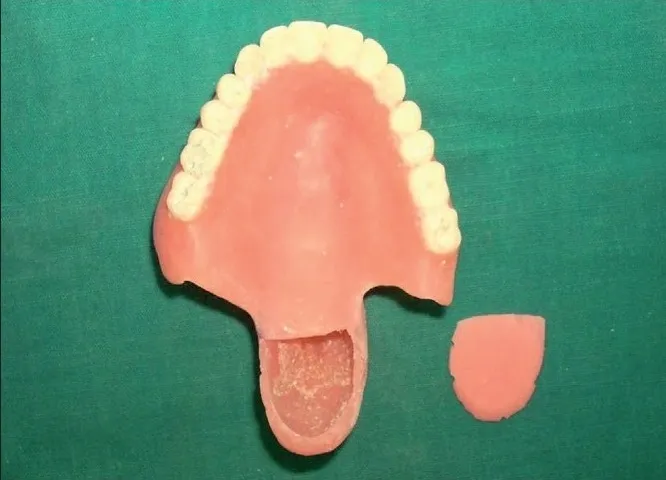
The hollow bulb and a lid for the bulb were prepared separately. Both the bulb to the denture base and the lid to the bulb were attached using autopolymerizing acrylic resin.
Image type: medical_photograph (other_medical_photograph)